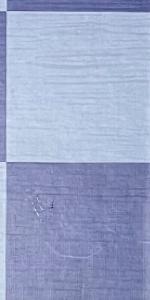
Label: Empty